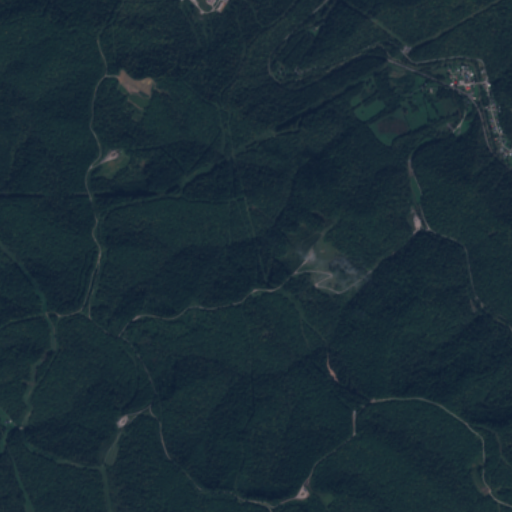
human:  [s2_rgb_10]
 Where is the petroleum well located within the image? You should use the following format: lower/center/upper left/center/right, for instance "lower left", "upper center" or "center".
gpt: The petroleum well is located in the lower right of the image.
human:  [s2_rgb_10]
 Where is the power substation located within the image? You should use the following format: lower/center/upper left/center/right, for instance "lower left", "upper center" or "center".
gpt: The power substation is located in the upper right of the image.
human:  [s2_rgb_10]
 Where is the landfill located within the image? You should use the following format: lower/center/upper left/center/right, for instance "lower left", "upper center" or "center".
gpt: There is no landfill in the image.